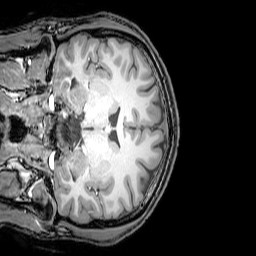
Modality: T1w
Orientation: coronal
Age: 21
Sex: male
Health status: healthy
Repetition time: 0.081 s
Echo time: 0.037 s